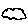
Label: cloud